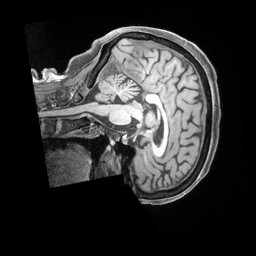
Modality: T1w
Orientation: sagittal
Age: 67
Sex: female
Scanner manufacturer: siemens
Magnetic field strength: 3 T
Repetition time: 2.5 s
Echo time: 0.00222 s